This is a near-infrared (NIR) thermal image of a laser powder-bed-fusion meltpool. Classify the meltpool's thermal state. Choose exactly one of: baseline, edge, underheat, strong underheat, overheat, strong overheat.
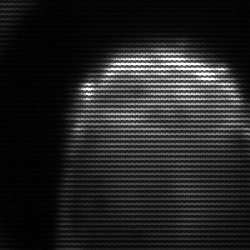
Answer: edge